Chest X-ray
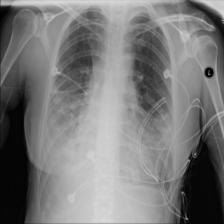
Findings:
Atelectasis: negative
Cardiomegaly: negative
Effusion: negative
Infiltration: positive
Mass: negative
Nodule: negative
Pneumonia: negative
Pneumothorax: negative
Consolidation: negative
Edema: negative
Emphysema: negative
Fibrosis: negative
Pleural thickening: negative
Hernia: negative